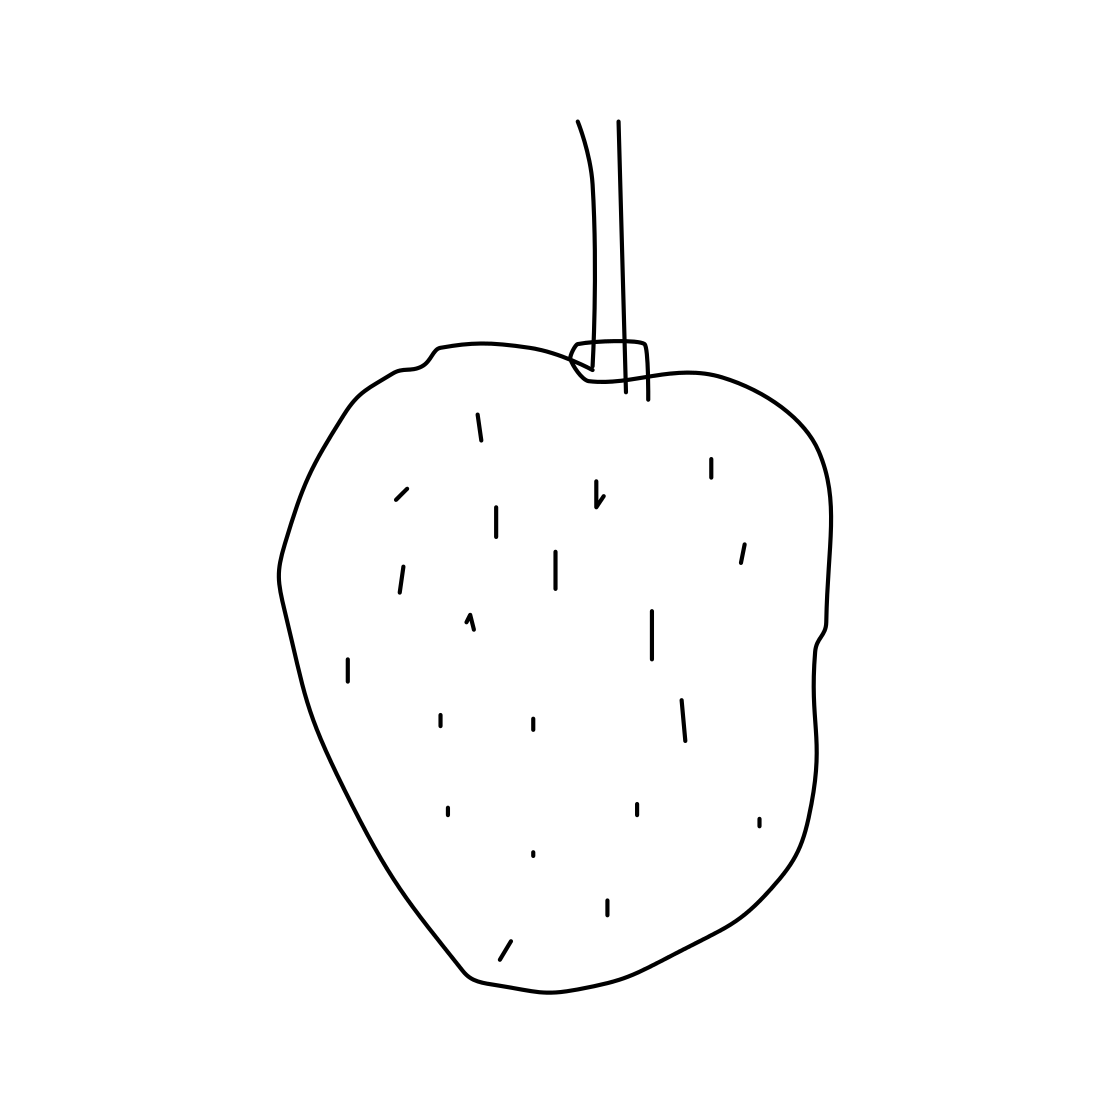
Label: strawberry